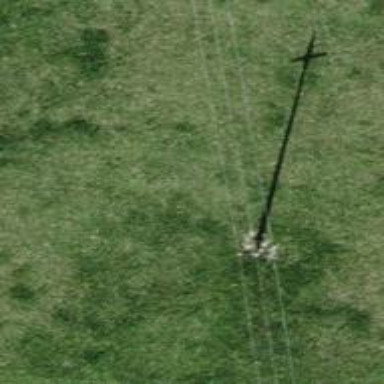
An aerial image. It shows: Minor power line with three cables.